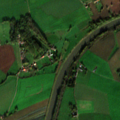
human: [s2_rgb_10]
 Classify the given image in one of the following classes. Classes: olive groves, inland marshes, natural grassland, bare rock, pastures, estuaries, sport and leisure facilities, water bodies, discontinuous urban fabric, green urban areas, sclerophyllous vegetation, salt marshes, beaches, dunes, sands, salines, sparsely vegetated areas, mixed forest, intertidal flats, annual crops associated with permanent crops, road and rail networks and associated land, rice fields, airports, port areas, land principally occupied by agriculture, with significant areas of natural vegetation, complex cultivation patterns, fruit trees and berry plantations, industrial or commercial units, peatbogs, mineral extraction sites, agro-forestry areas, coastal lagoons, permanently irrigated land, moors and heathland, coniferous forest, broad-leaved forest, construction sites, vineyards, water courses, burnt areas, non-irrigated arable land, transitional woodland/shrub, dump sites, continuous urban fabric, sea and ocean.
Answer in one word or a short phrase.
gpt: non-irrigated arable land, pastures, complex cultivation patterns, land principally occupied by agriculture, with significant areas of natural vegetation